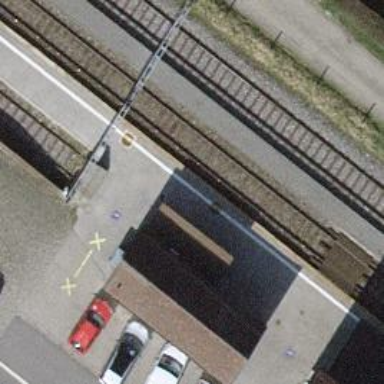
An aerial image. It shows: Stop position for public transport on the railway.